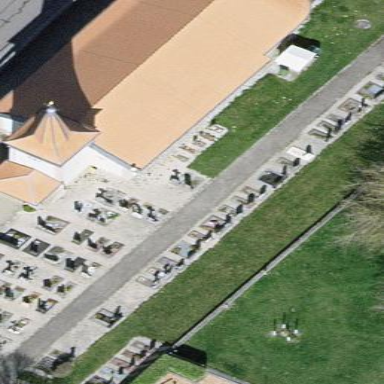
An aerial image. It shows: Cemetery.